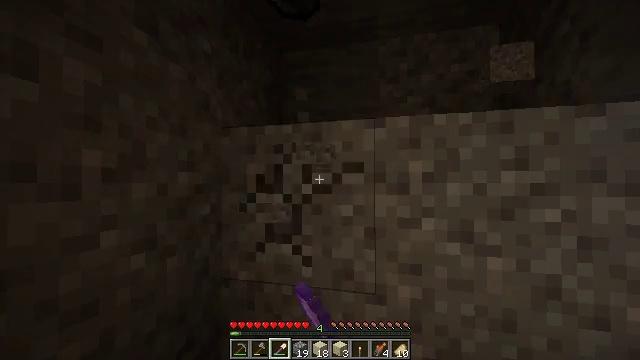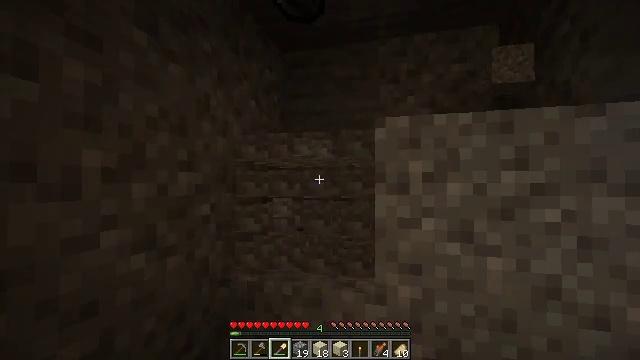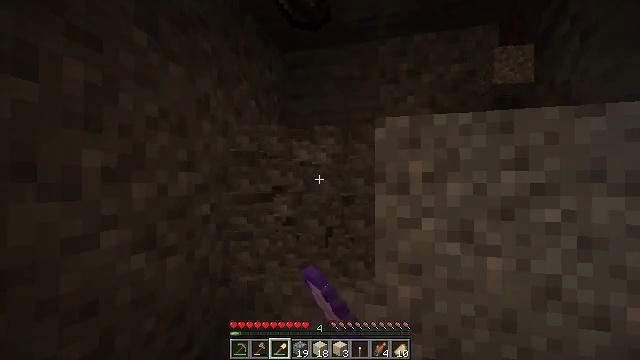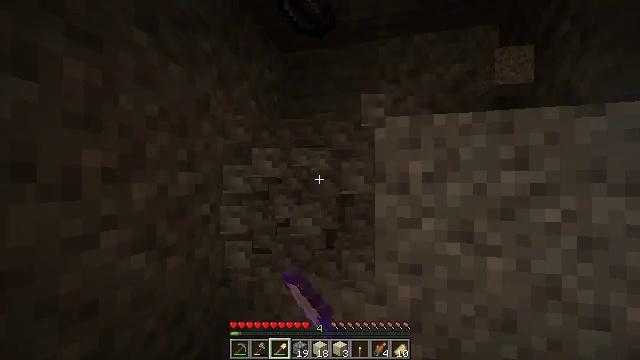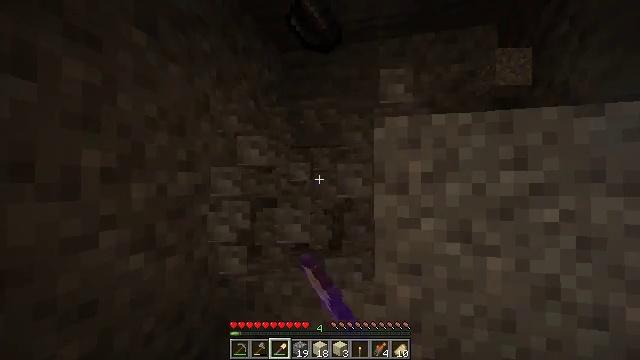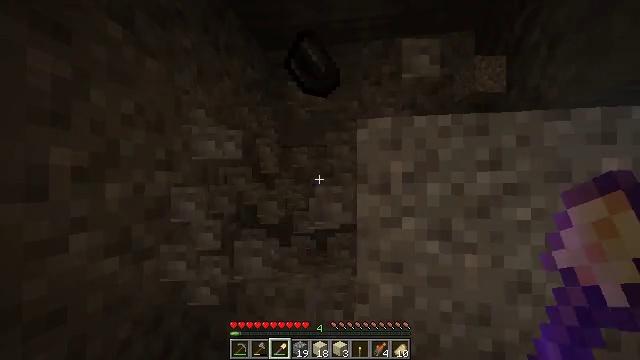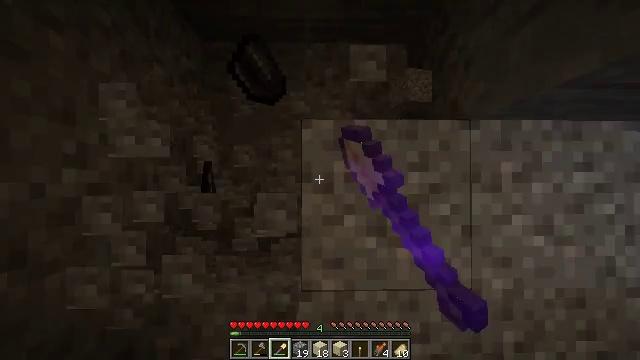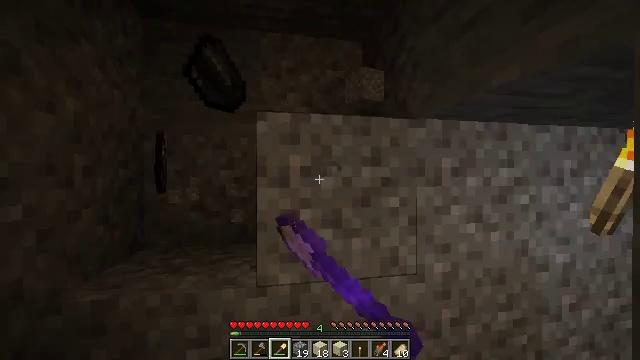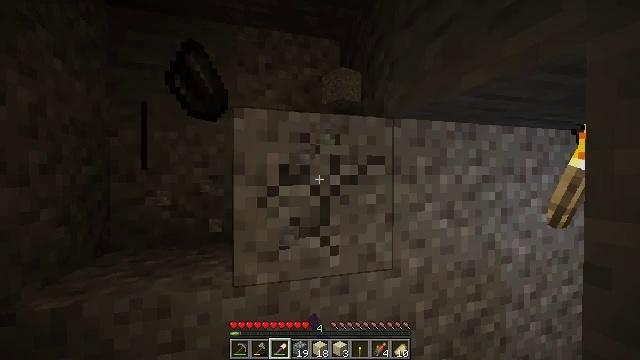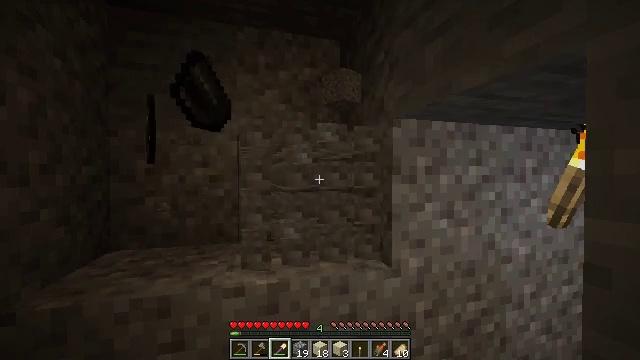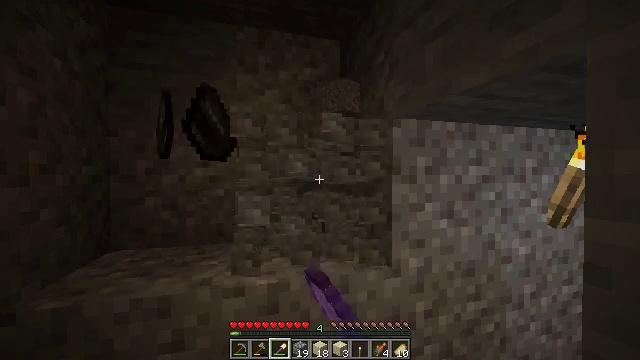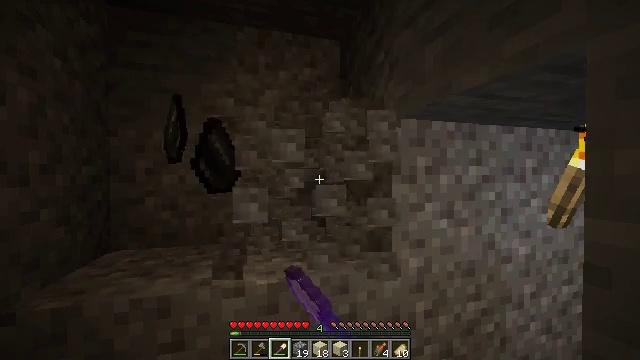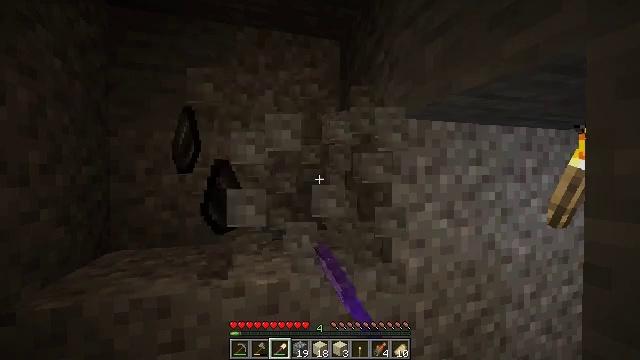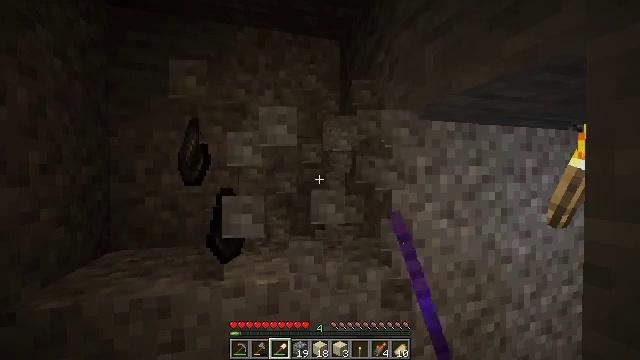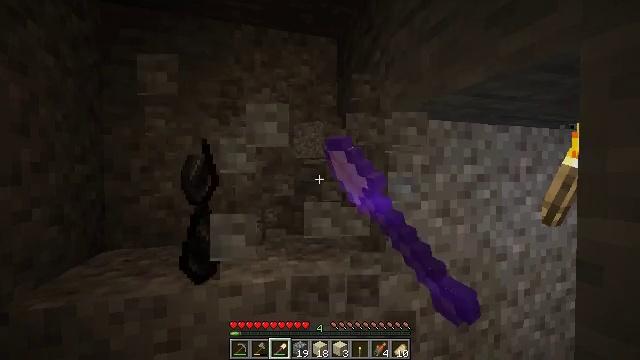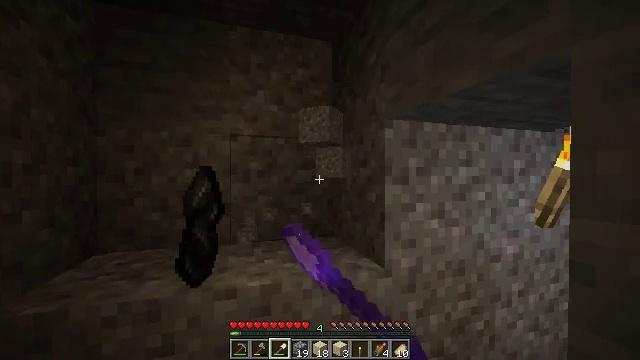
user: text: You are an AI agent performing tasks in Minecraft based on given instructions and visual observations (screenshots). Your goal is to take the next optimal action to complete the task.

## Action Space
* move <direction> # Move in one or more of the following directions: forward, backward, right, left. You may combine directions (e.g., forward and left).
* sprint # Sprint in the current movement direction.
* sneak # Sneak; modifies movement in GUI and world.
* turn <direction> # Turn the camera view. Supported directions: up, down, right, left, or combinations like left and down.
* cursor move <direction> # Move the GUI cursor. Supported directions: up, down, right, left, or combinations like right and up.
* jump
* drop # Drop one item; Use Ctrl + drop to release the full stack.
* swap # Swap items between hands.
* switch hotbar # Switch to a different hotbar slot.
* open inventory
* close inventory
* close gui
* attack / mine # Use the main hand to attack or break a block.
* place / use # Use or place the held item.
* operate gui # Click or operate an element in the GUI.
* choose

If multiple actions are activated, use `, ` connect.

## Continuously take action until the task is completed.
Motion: motion action
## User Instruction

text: Mine gravel from the ground.
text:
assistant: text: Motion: attack / mine
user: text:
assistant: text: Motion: attack / mine
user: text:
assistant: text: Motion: attack / mine
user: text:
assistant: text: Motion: attack / mine
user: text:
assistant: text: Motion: turn right, attack / mine
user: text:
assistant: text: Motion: turn right, attack / mine
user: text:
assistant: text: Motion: turn right and down, attack / mine
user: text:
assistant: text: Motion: turn right, attack / mine
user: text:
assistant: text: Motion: attack / mine
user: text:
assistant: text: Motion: attack / mine
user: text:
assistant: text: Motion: attack / mine
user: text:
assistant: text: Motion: attack / mine
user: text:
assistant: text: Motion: attack / mine
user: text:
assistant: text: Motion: attack / mine
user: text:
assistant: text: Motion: attack / mine
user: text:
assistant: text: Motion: turn left and up, attack / mine
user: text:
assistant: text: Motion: turn up, attack / mine
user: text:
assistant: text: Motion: turn up, attack / mine
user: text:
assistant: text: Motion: attack / mine
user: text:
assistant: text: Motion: attack / mine
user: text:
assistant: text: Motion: attack / mine
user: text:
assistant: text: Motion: attack / mine
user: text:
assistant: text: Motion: attack / mine
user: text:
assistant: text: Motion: attack / mine
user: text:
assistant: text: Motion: attack / mine
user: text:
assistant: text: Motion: turn up, attack / mine
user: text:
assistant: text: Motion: turn up, attack / mine
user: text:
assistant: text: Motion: attack / mine
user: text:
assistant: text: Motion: attack / mine
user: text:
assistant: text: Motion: attack / mine